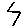
Label: zigzag